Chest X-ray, PA view. Patient: 55 years old, sex F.
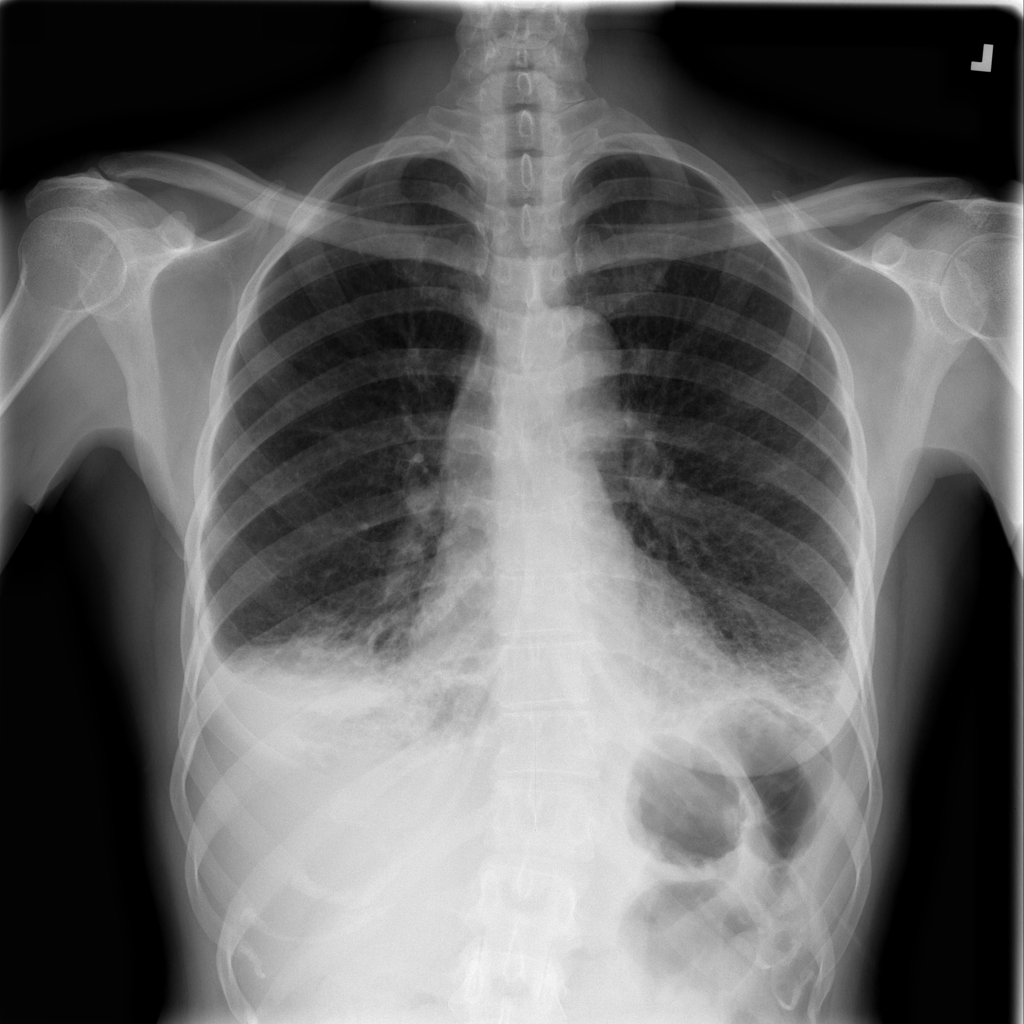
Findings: Effusion